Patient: sex F, age 48
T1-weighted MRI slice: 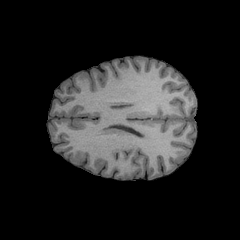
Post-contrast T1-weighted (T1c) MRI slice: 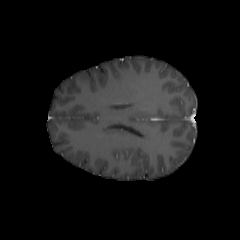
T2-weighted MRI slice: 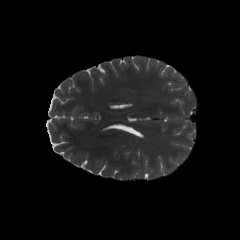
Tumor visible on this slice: no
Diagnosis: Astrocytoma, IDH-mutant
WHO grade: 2